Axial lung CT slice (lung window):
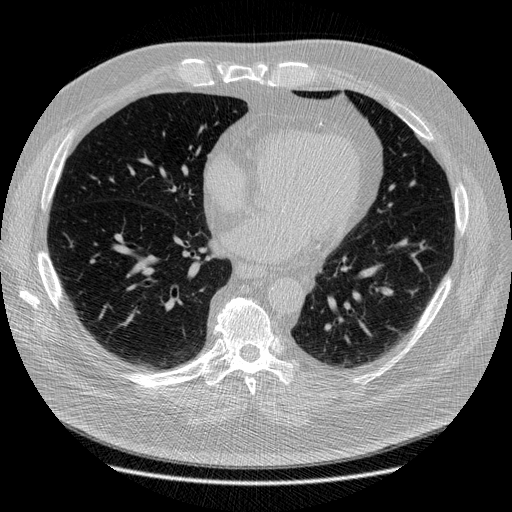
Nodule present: no